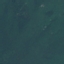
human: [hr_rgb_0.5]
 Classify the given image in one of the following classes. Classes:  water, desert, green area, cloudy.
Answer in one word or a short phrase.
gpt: green area